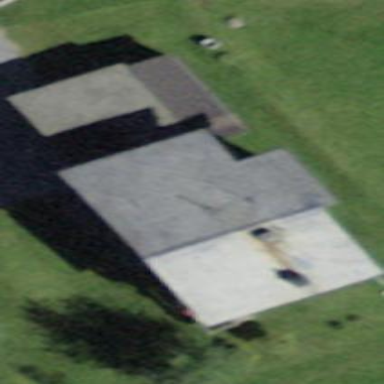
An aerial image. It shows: Building with tiled roof.